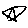
Label: star